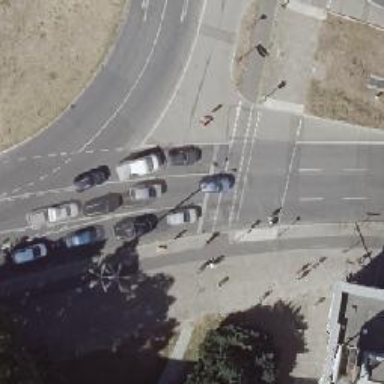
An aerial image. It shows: Road with traffic signals.